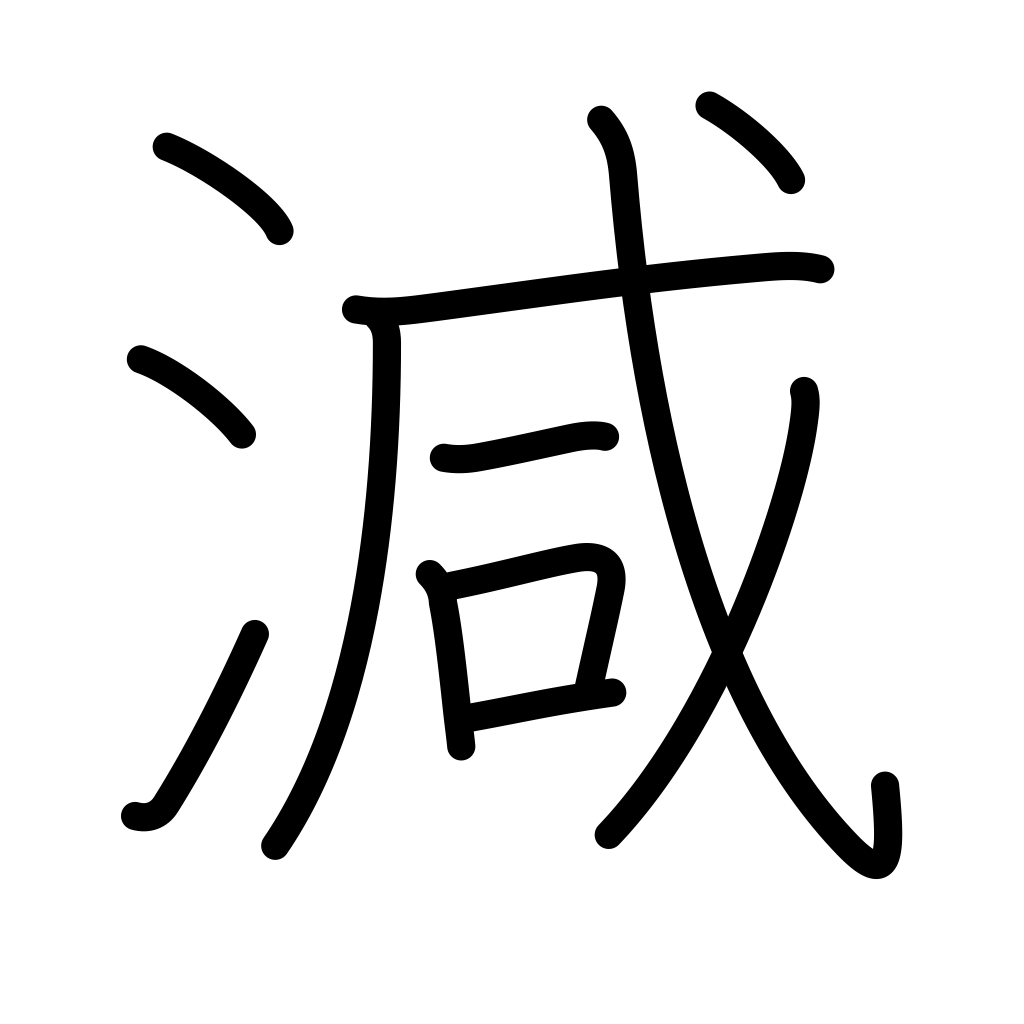
Meaning: dwindle, decrease, reduce, decline, curtail, get hungry